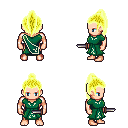
a pixel art fantasy rpg character, male body template, human, light skin, sash dress, teal pants, gold long topknot hairstyle, dagger, four views (front, back, left, right), 2x2 character sprite sheet, small pixel art, hard edges, no anti-aliasing